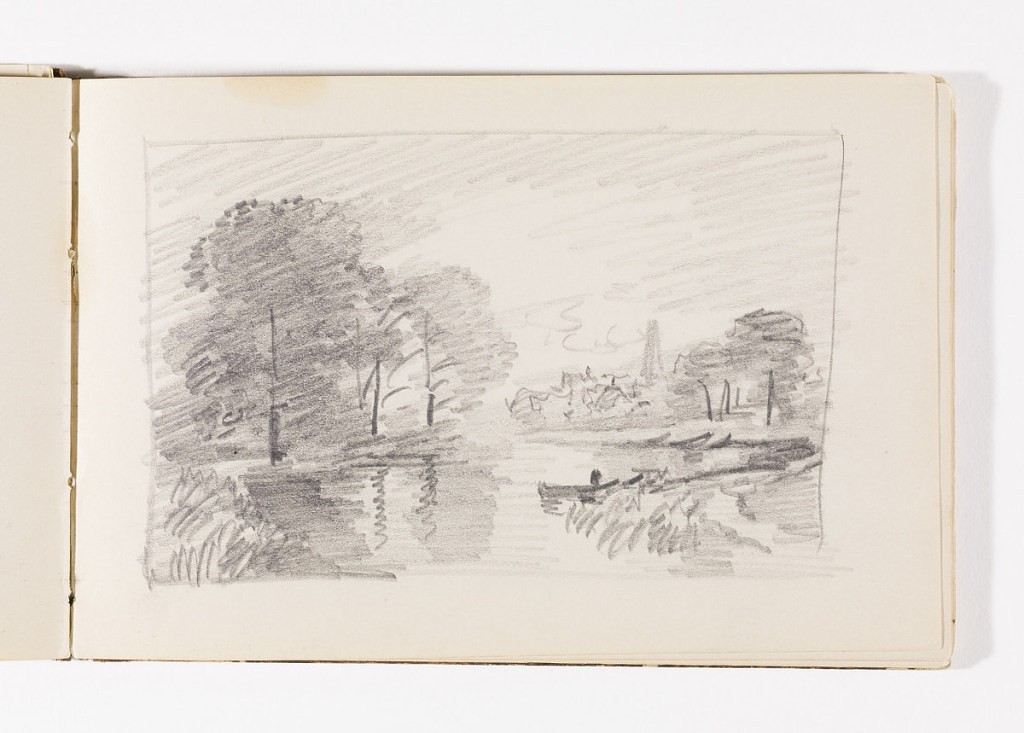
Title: Country Stream with Boat and Possible Structures
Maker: William Trost Richards, American, 1833–1905
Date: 1885–1902
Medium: Graphite on cream wove paper
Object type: Sketchbook folio
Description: River in foreground to background, with grassy shorelines on left and right. Small boat near shore in right middground, and stand of trees on shore on left bank. On right bank, in distance, possible structures.